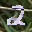
Label: 2